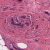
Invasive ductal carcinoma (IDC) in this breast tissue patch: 1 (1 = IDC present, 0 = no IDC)